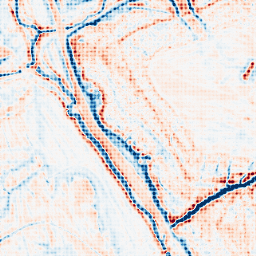
Category: edge_preserving
Decomposition family: bilateral
Decomposition parameters: d: 15
sigma_color: 150
sigma_space: 150
Upsampling method: sinc_blackman
Upsampling parameters: scale: 4
kernel_size: 4
Upsampling scale: 4